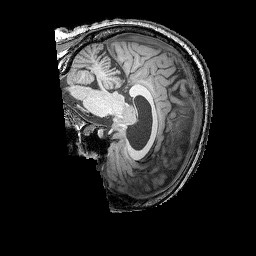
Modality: T1w
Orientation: sagittal
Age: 59
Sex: male
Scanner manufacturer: siemens
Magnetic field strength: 3 T
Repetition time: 2.25 s
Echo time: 0.00415 s